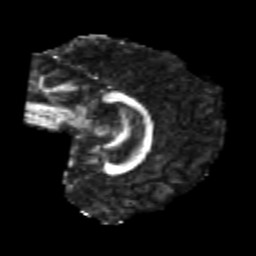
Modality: FA
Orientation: sagittal
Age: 24
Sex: female
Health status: healthy
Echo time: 0.074 s